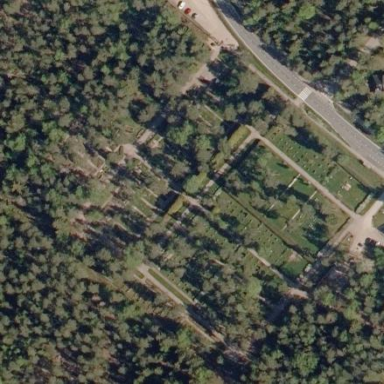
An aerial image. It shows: Fenced cemetery.